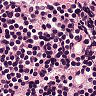
Metastatic tissue present: no